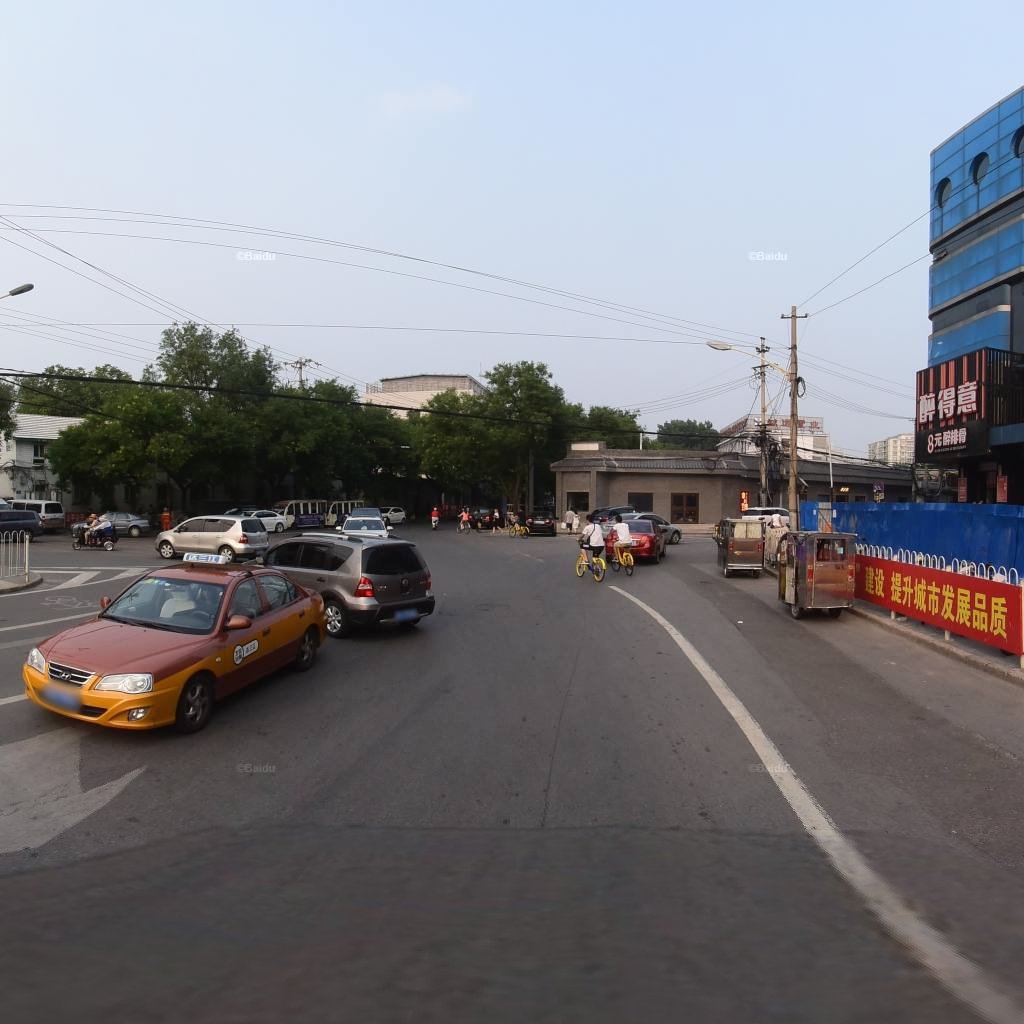
Region: Dongcheng
Road damage annotations: manhole cover, longitudinal crack